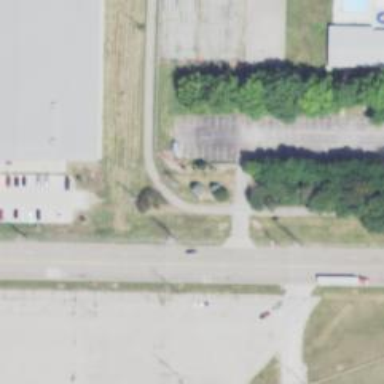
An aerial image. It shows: Paved path with asphalt surface.